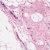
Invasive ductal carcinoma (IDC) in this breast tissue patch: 0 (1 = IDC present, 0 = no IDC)